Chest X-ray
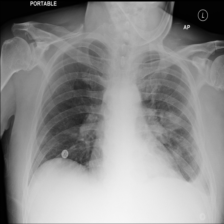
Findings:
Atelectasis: negative
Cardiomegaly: negative
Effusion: positive
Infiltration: negative
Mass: negative
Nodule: positive
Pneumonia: negative
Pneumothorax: negative
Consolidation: negative
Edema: negative
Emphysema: negative
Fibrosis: negative
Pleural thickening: negative
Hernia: negative